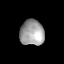
Tissue: lung
Cell type: Epithelial cells
Senescence score: 0.1833
Nuclear area (px): 600
Mean DAPI intensity: 161.887